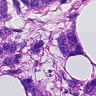
Metastatic tissue present: yes